高一 · 代数
若方程 $\left|x^{2}-4 x\right|-a=0$ 有四个不相等的实根, 则实数 $a$ 的取值范围是

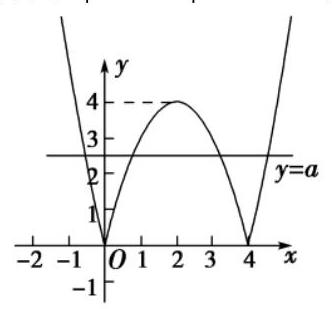
答案: $(0,4)$
解析: 由 $\left|x^{2}-4 x\right|-a=0$, 得 $a=\left|x^{2}-4 x\right|$, 作出函数 $y=\left|x^{2}-4 x\right|$ 的图象, 则由图象可知, 要使方程 $\mid x^{2}$ $-4 x \mid-a=0$ 有四个不相等的实根, 则 $0<a<4$.

【答案】 $(0,4)$